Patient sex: F
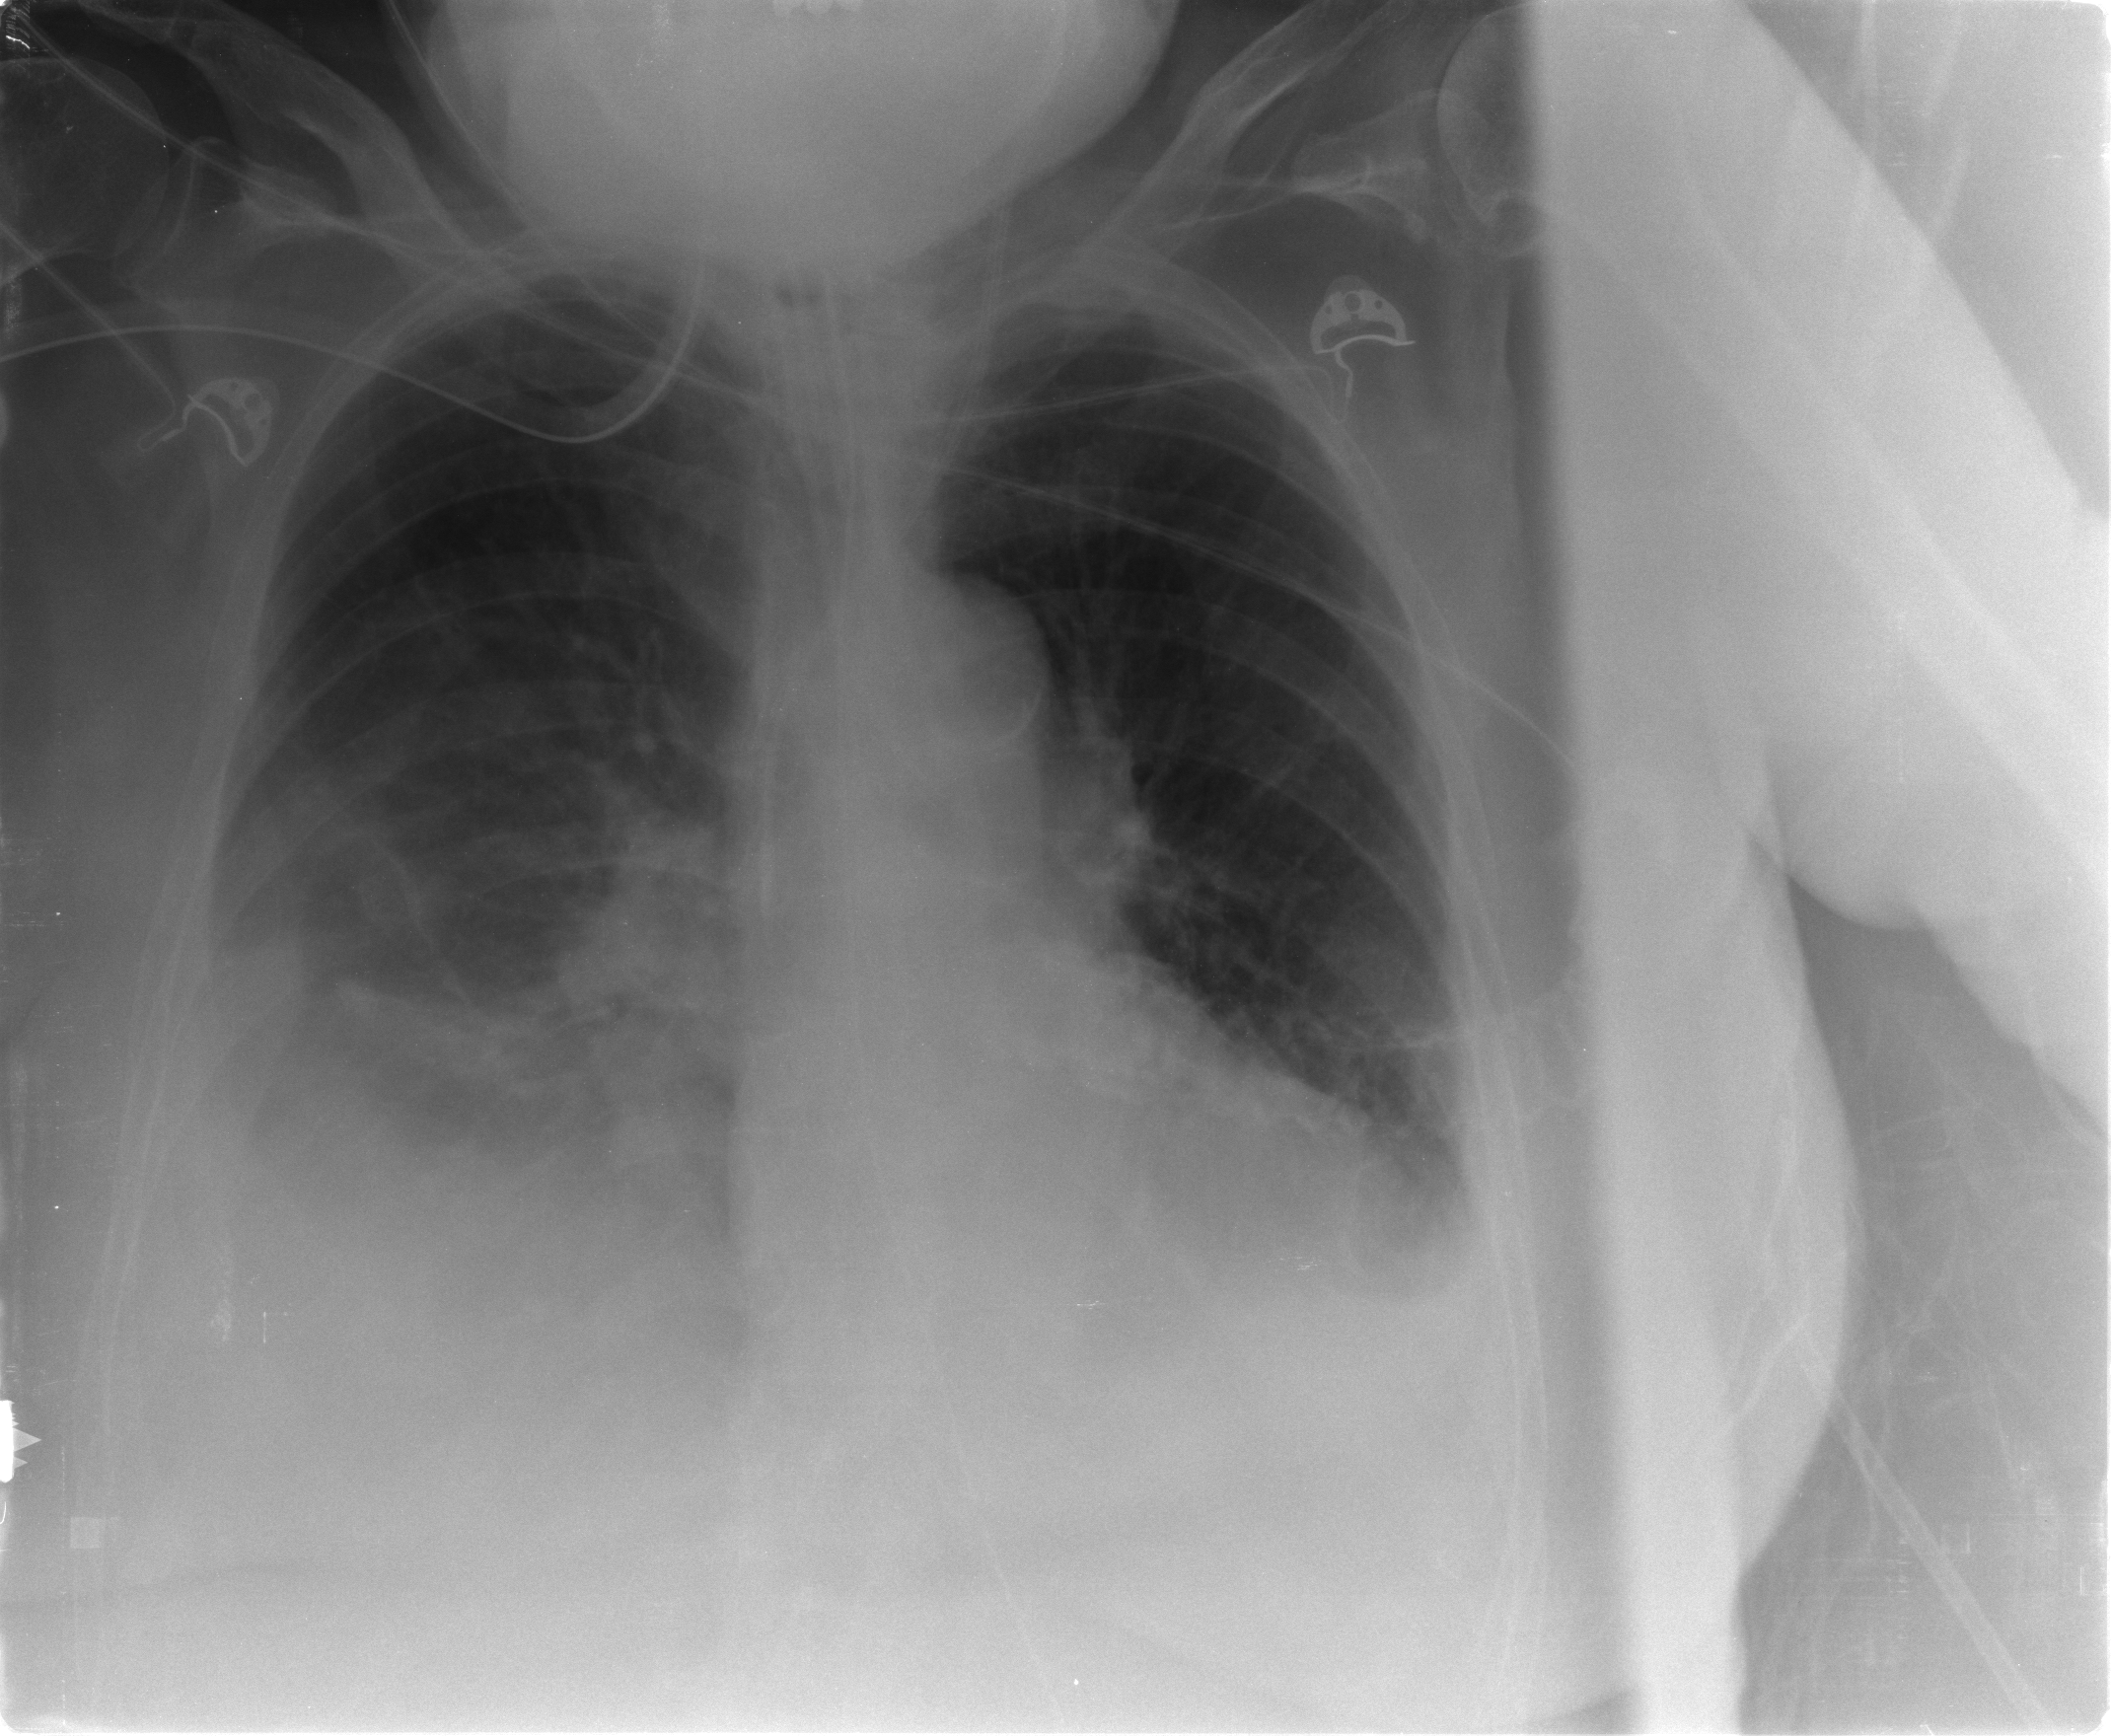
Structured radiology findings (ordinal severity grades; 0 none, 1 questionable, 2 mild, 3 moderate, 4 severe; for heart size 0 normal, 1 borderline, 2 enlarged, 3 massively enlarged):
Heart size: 2
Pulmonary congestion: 2
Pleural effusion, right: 3
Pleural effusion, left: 2
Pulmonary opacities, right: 0
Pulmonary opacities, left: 2
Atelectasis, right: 3
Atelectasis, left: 2